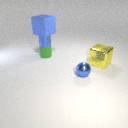
small green rubber cylinder below small blue metal cylinder